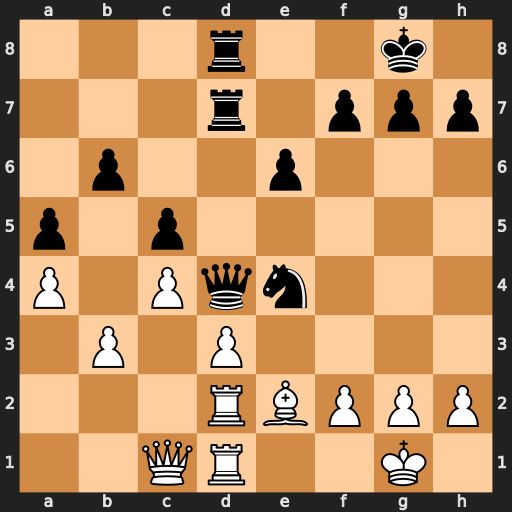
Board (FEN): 3r2k1/3r1ppp/1p2p3/p1p5/P1Pqn3/1P1P4/3RBPPP/2QR2K1
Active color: w
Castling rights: -
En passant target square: -
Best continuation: dxe4 Qxd2 Rxd2